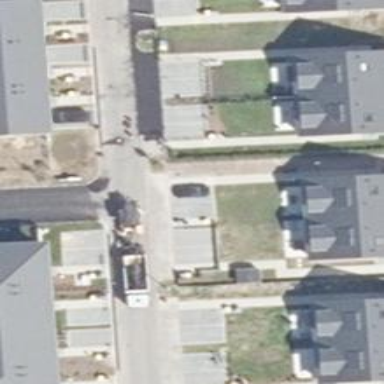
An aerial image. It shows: Residential road with asphalt surface.